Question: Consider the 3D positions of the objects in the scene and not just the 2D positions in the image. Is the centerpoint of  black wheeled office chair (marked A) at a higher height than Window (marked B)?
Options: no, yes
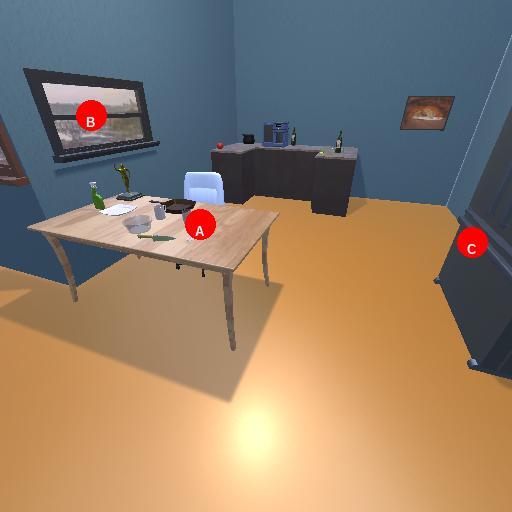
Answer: no